You are looking at the envelope spectrum of a bearing's vibration signal. The marked vertical lines are the theoretical fault frequencies for the outer race, inner race, rolling elements, and cage. Classify the bearing condition as one of: normal, inner_race, outer_race, ball.
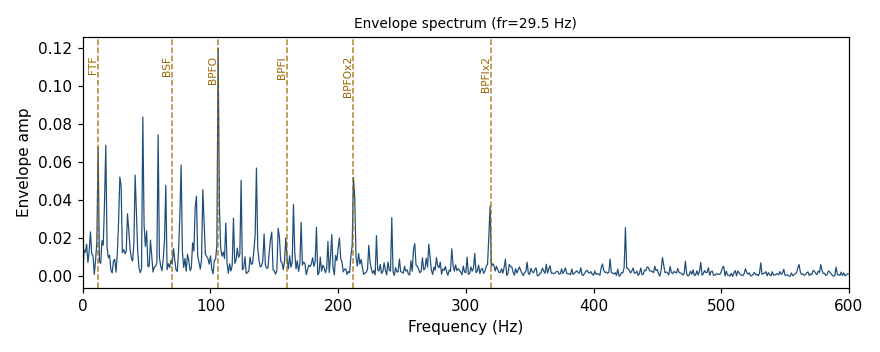
Answer: outer_race